Interaction volume radius: 10 \u00c5
Interaction volume height: 30 \u00c5
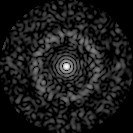
Disorder parameter: 0.8155